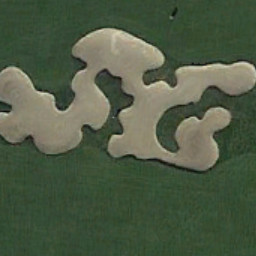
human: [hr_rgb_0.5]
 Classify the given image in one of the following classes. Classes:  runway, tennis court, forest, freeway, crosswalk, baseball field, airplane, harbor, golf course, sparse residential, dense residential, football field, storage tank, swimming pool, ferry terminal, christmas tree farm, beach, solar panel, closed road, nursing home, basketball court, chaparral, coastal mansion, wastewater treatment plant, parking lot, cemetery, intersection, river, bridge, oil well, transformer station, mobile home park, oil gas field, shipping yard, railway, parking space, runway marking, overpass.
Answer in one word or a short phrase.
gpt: golf course